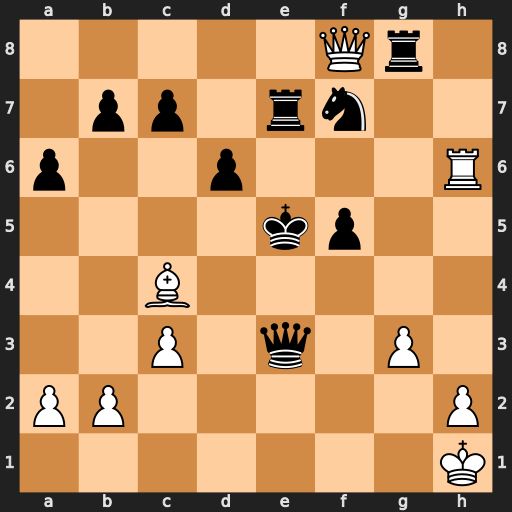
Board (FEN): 5Qr1/1pp1rn2/p2p3R/4kp2/2B5/2P1q1P1/PP5P/7K
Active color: w
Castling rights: -
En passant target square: -
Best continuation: Qxe7#